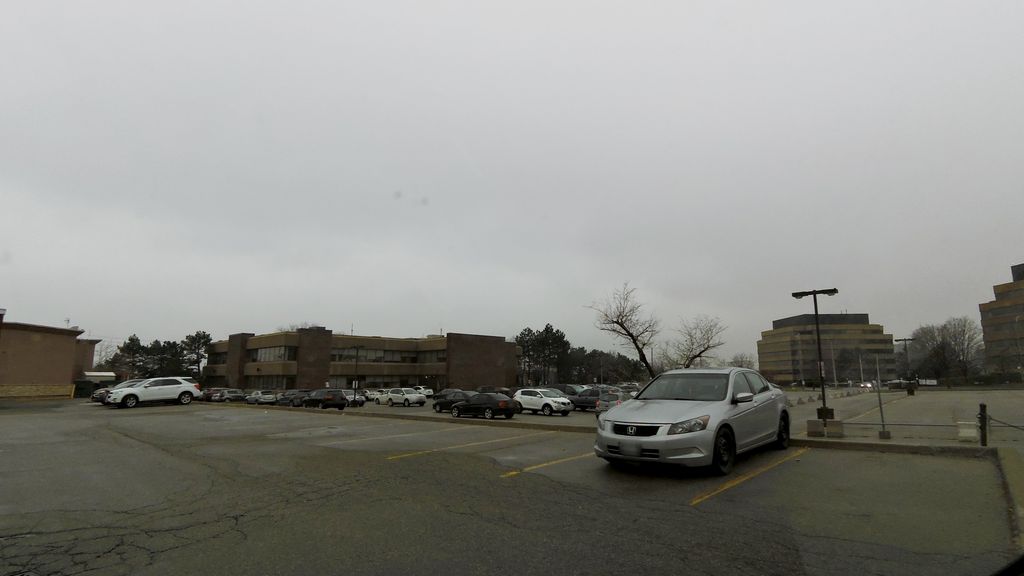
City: toronto